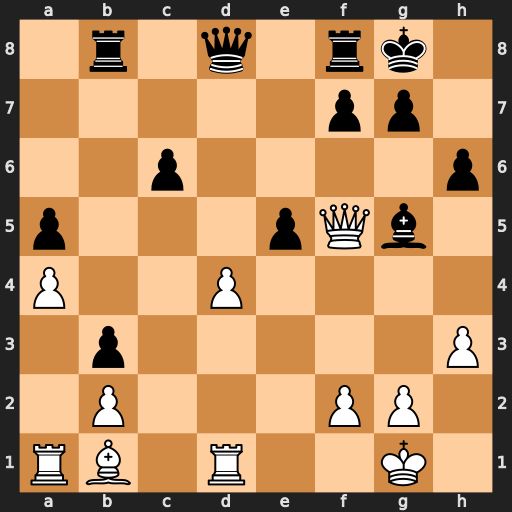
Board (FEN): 1r1q1rk1/5pp1/2p4p/p3pQb1/P2P4/1p5P/1P3PP1/RB1R2K1
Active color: w
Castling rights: -
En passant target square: -
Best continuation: Qh7#